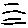
Label: line